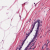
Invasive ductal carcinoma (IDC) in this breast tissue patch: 0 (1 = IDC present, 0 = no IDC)